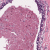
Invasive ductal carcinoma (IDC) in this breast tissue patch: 0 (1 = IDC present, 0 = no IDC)